Aerial crown-view tile of a tropical tree (Barro Colorado Island, Panama), acquired 20240611:
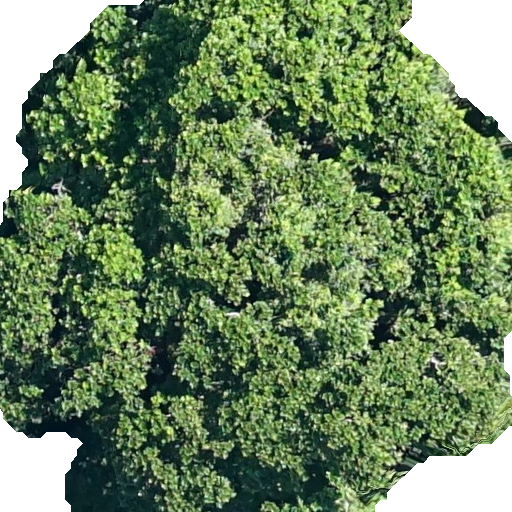
Species: Anacardium excelsum
GBIF accepted scientific name: Anacardium excelsum
Crown area: 395.906 m²